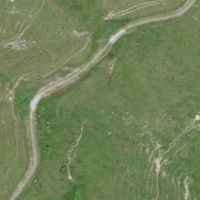
EUNIS habitat code: 24
Species observed at this site:
Parnassia palustris